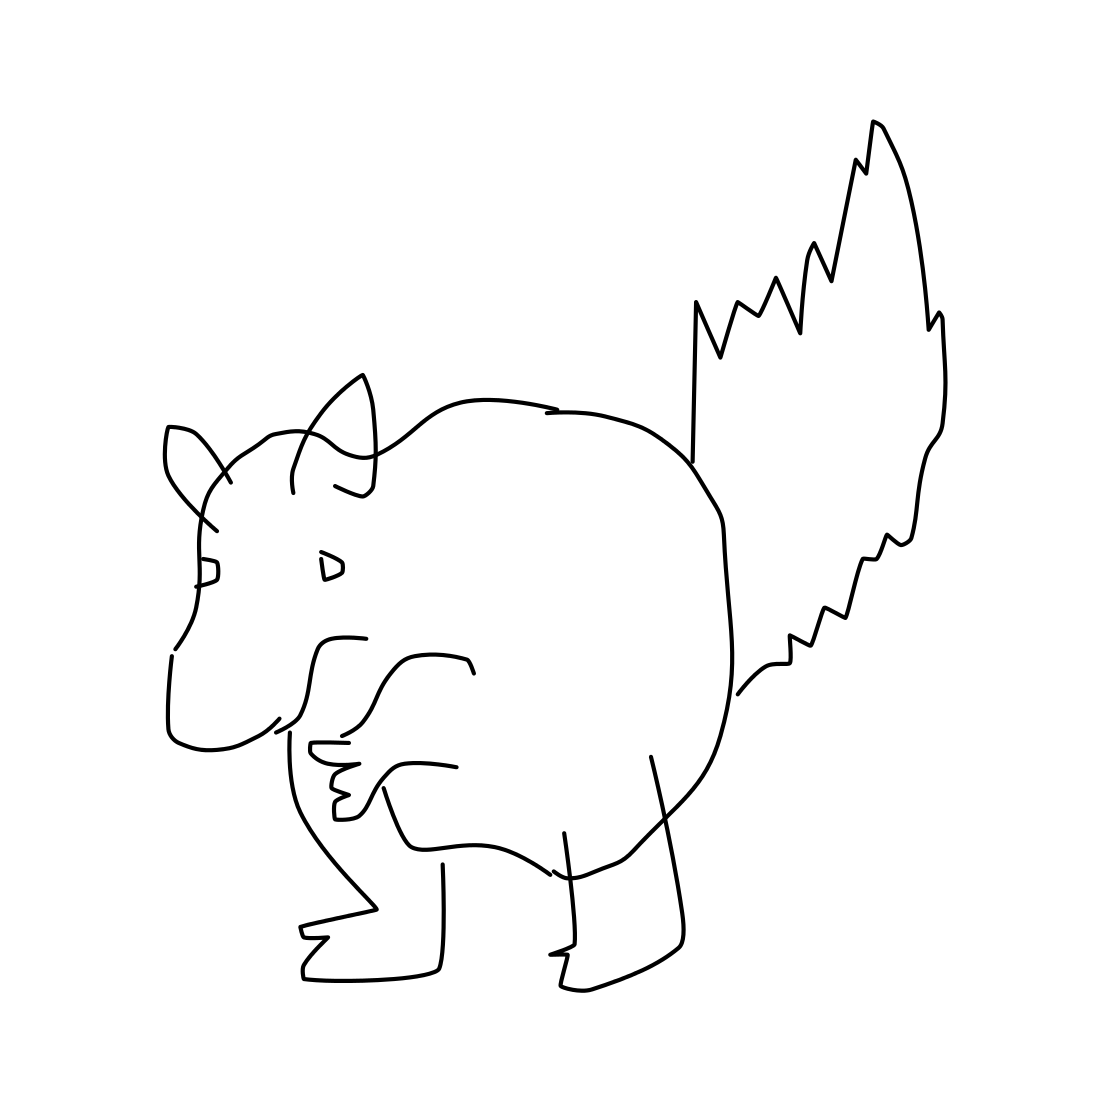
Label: squirrel